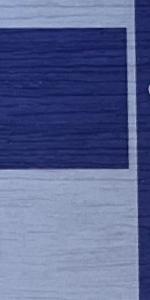
Label: Empty